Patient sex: M
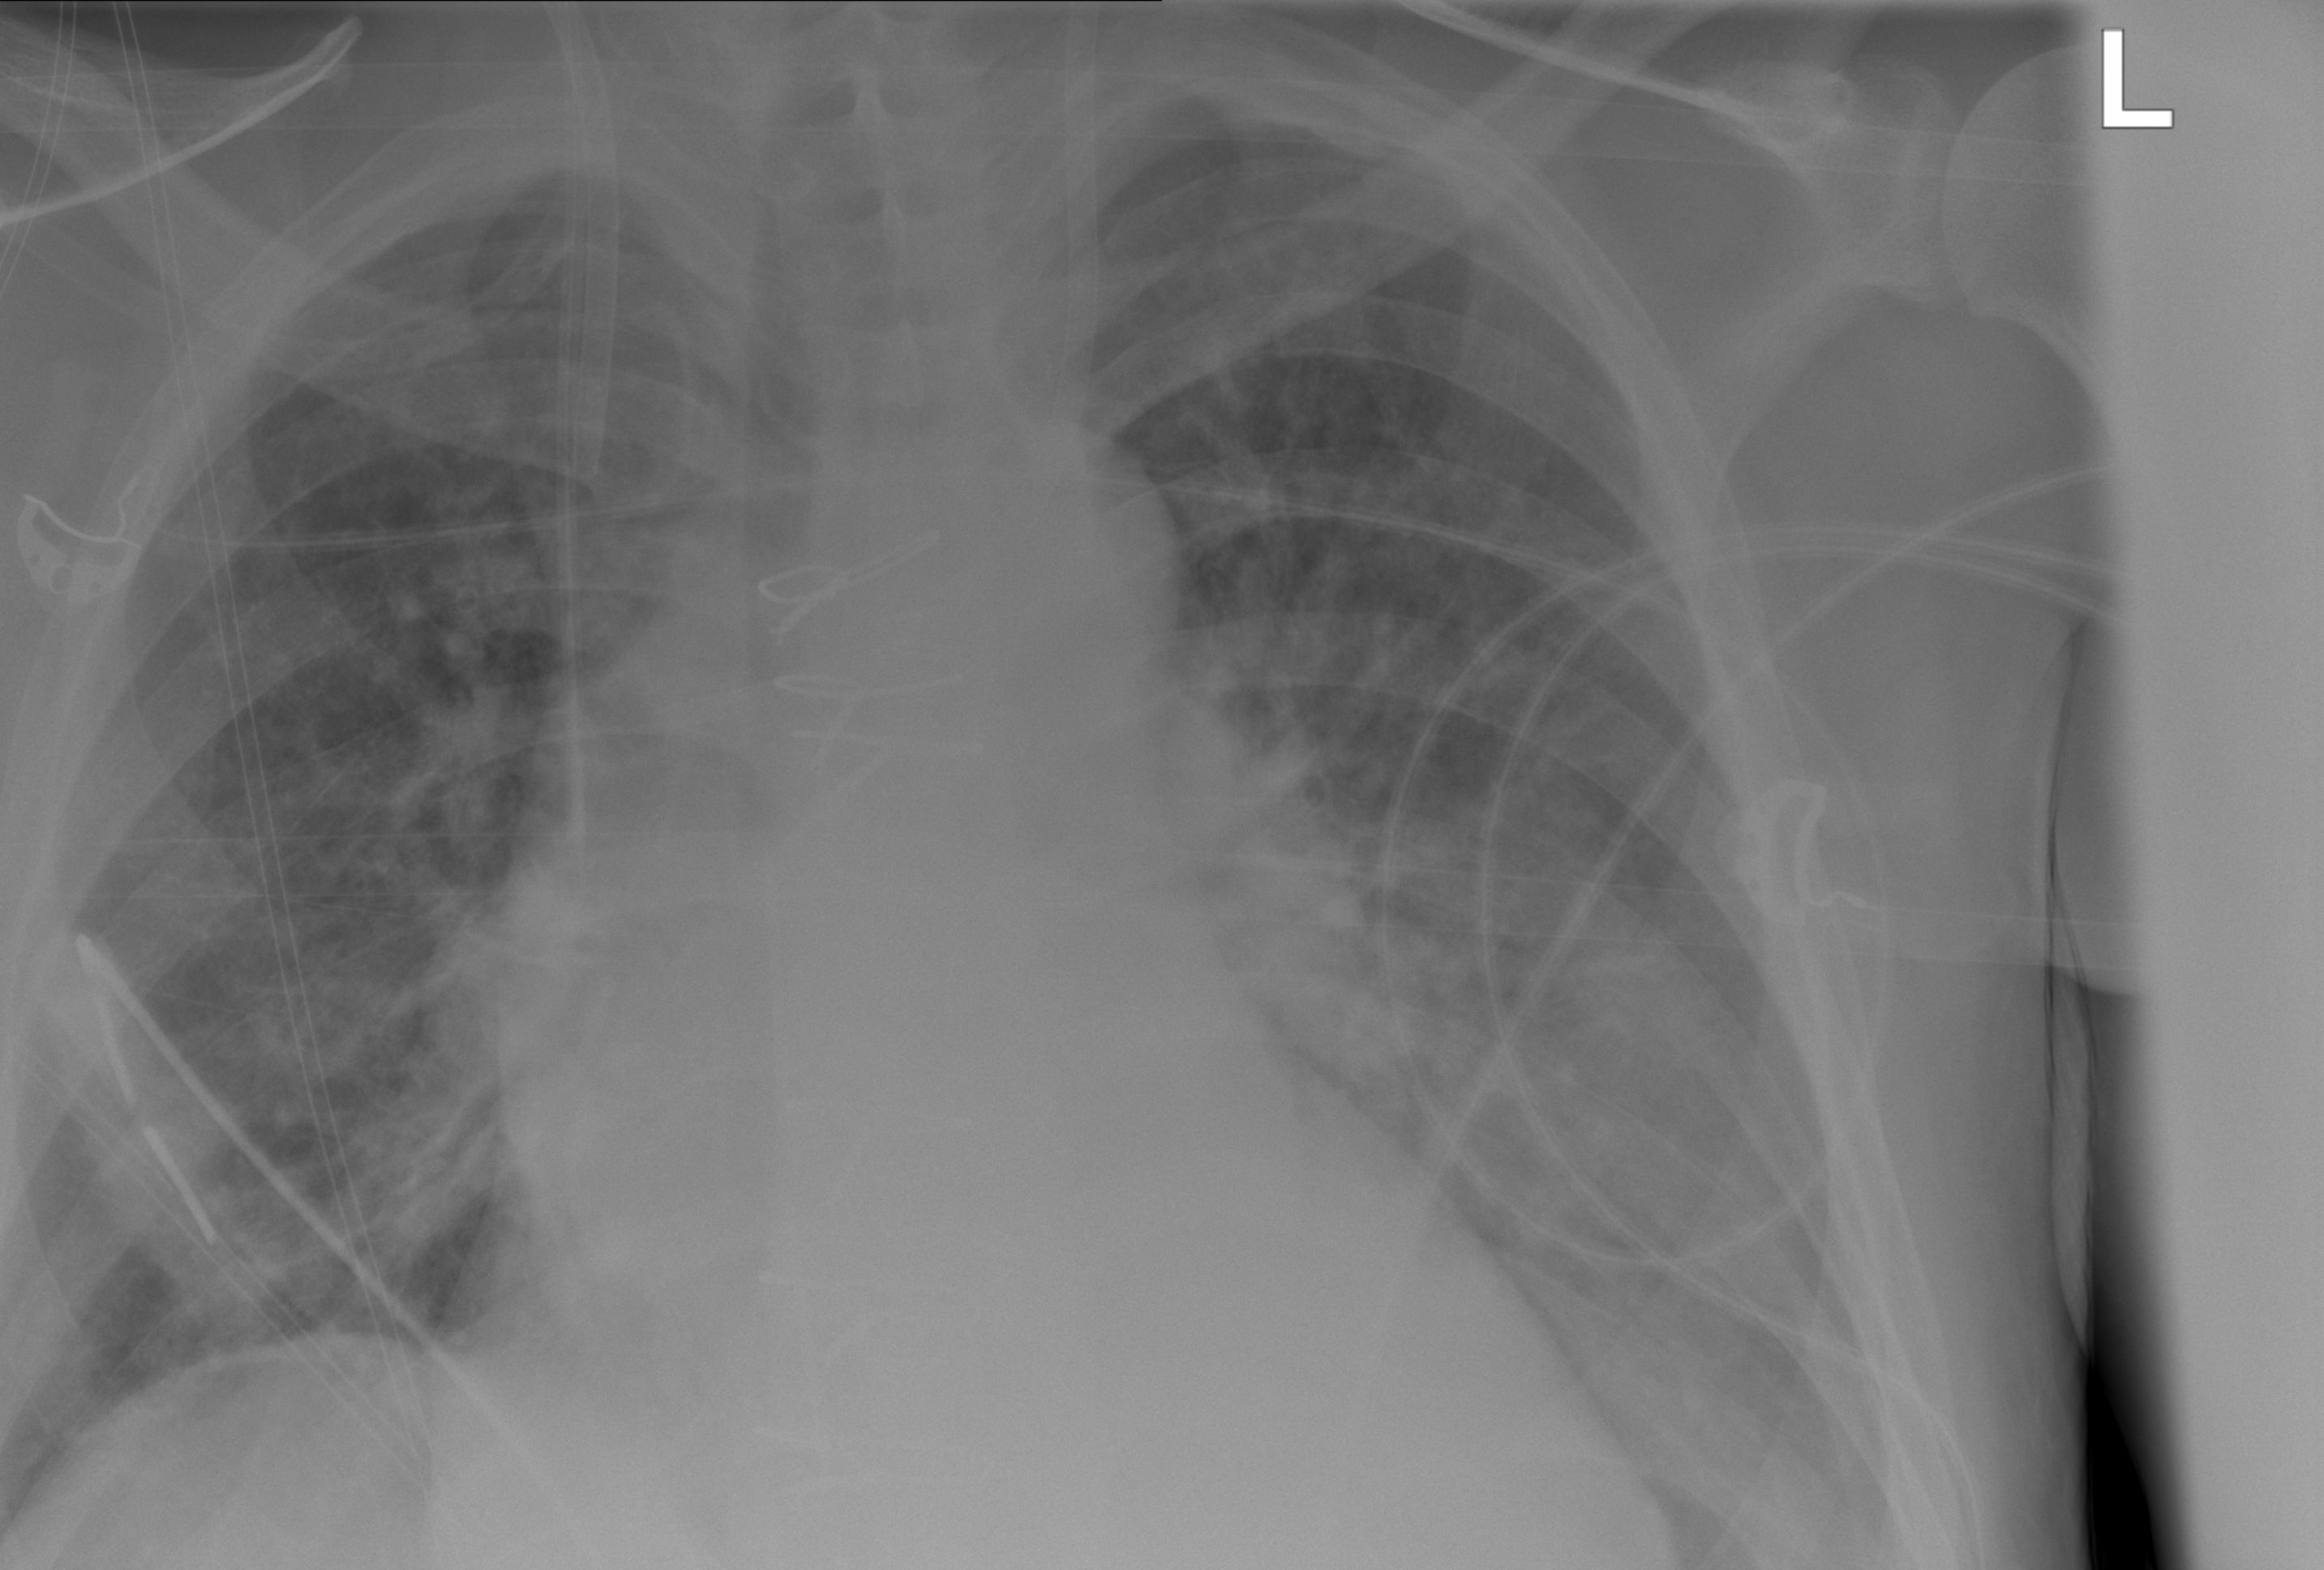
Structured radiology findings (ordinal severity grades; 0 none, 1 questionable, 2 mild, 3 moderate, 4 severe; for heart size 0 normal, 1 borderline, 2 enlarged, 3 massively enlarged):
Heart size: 1
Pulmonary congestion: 2
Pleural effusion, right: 0
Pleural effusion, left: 2
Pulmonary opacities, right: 2
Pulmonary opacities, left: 3
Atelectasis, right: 2
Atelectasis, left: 0